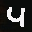
Label: 4